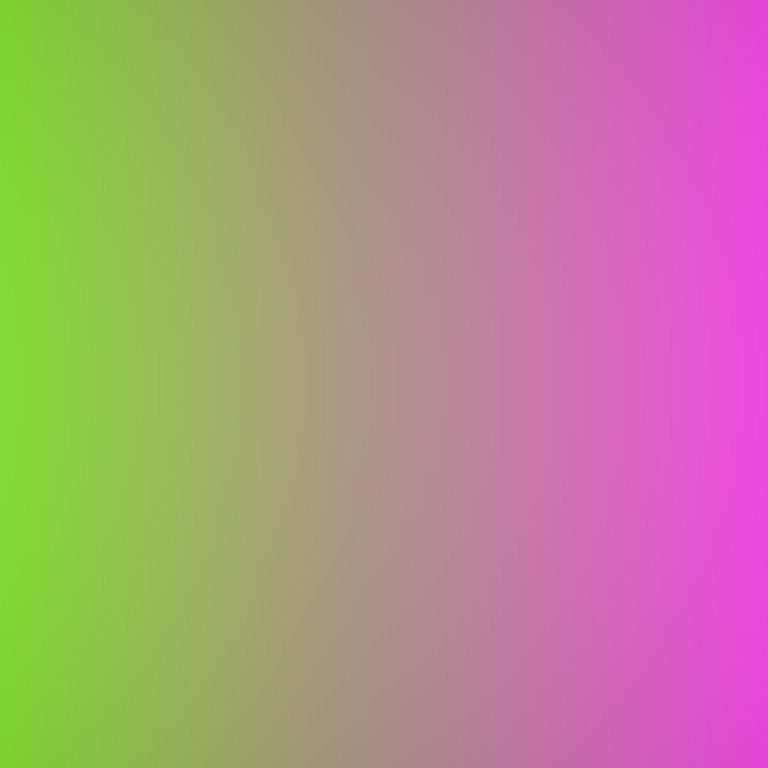
Abstract light effect, smooth gradient from vibrant green to soft pink, calm atmosphere, diffuse light, no room, no furniture, no objects.